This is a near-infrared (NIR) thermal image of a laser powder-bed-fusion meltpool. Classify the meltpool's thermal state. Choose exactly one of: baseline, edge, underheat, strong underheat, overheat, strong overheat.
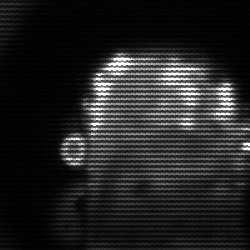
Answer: baseline